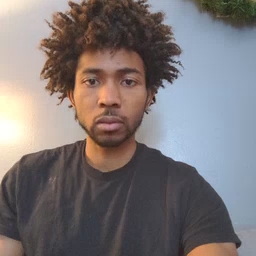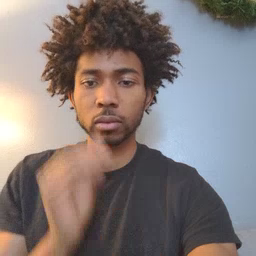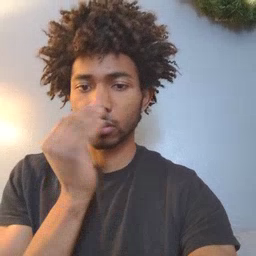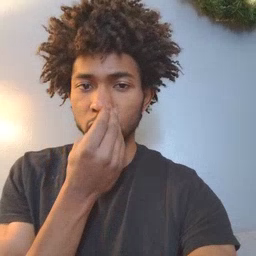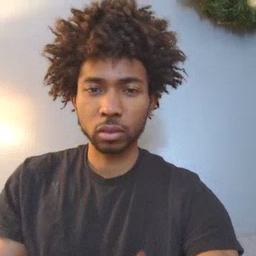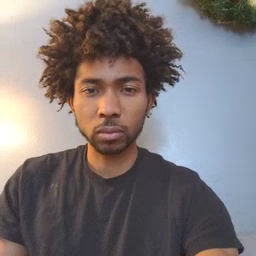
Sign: flower